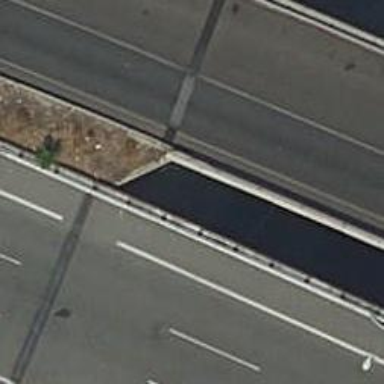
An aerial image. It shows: Kerb barrier.